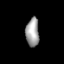
Tissue: lung
Cell type: Myeloid cells
Senescence score: 0.1912
Nuclear area (px): 372
Mean DAPI intensity: 160.892